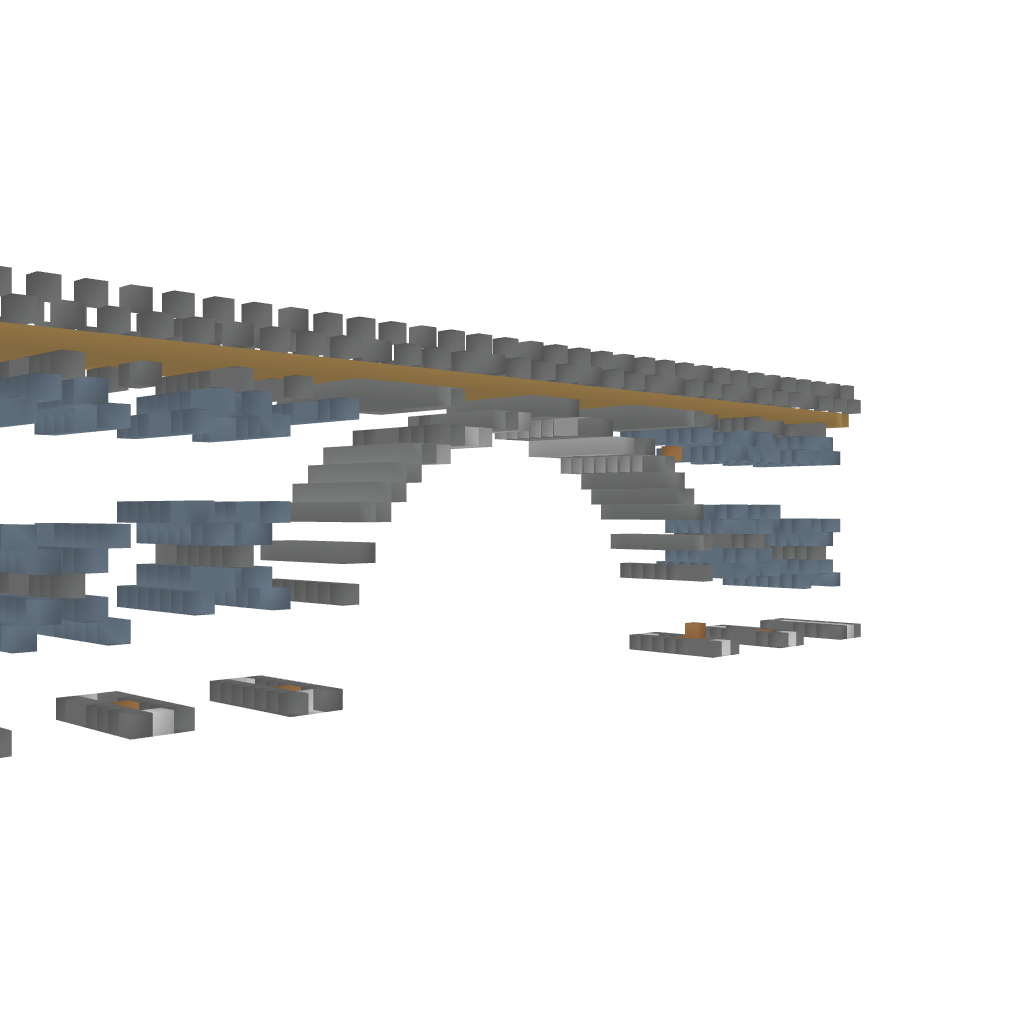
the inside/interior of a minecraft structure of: large stone brick bridge